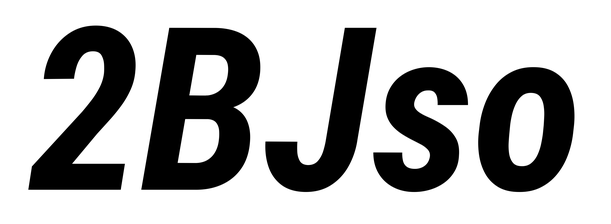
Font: Roboto-Italic_Condensed_Bold_Italic